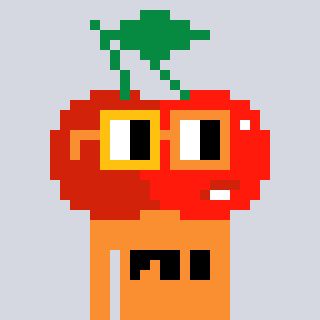
a pixel art character with square yellow and orange glasses, a cherry-shaped head and a orange-colored body on a cool background